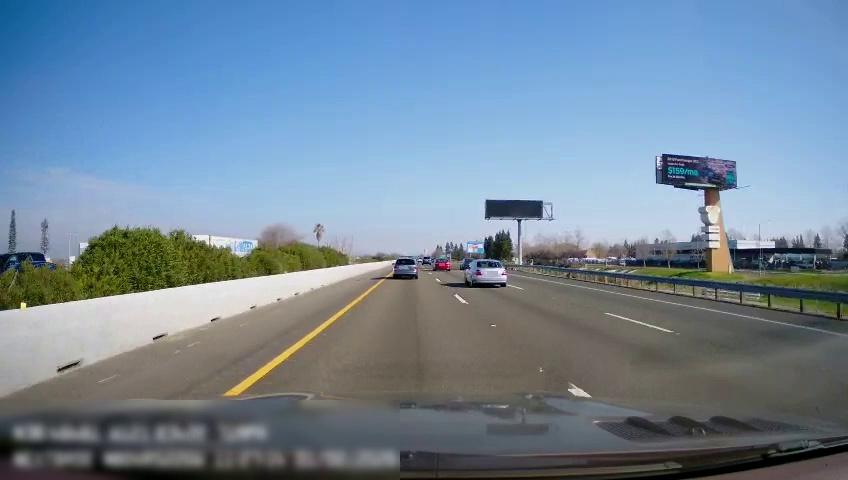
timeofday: Day
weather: Sunny
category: Drivable Space
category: Vehicles | Truck
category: Vehicles | Truck
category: Vehicles | SUV
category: Vehicles | Car
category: Vehicles | Car
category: Vehicles | SUV
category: Vehicles | Car
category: Lanes | Current Lane
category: Lanes | Current Lane
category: Lanes | Alternate Lane
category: Lanes | Alternate Lane